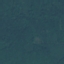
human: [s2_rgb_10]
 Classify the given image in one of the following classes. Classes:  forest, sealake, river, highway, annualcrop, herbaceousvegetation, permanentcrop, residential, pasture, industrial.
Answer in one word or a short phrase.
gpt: Forest